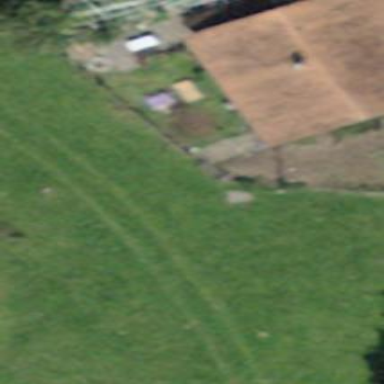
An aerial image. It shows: Simple and straightforward house.